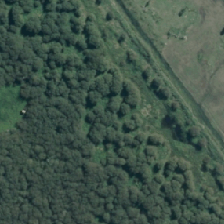
Land cover: deciduous_hardwood